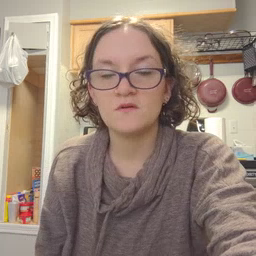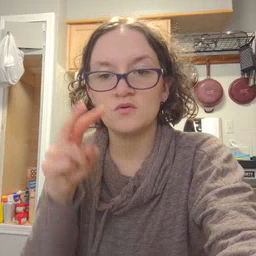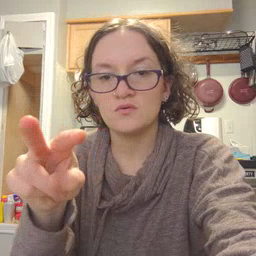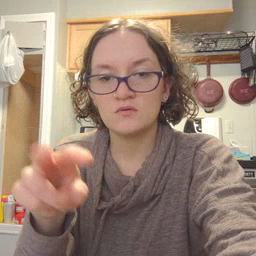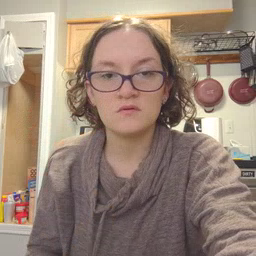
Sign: look